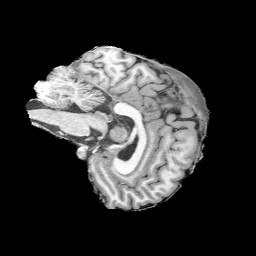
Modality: UNIT1
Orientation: sagittal